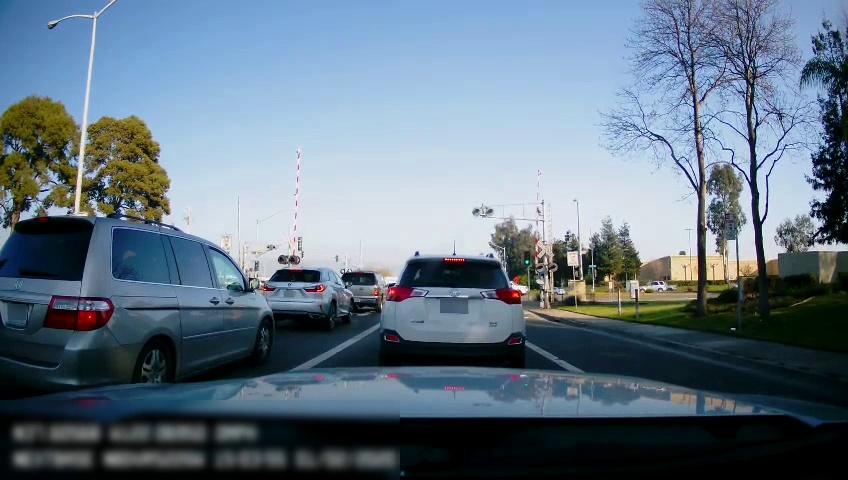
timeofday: Day
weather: Sunny
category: Drivable Space
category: Drivable Space
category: Vehicles | SUV
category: Vehicles | Car
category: Vehicles | SUV
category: Vehicles | SUV
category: Vehicles | SUV
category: Vehicles | Van
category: Vehicles | SUV
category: Lanes | Current Lane
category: Lanes | Current Lane
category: Traffic | Signs
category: Traffic | Lights
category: Traffic | Lights
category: Traffic | Lights
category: Traffic | Lights
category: Traffic | Signs
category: Traffic | Lights
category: Traffic | Signs